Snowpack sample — Loveland Pass, Silver Plume, Colorado, USA (2/11/26, 12:00 PM MST)
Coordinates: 39.663, -105.886
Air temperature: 35 °F
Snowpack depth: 82 cm
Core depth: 40 cm
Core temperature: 23 °F
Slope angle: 13°, slope face: 12°
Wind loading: high
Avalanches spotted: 1
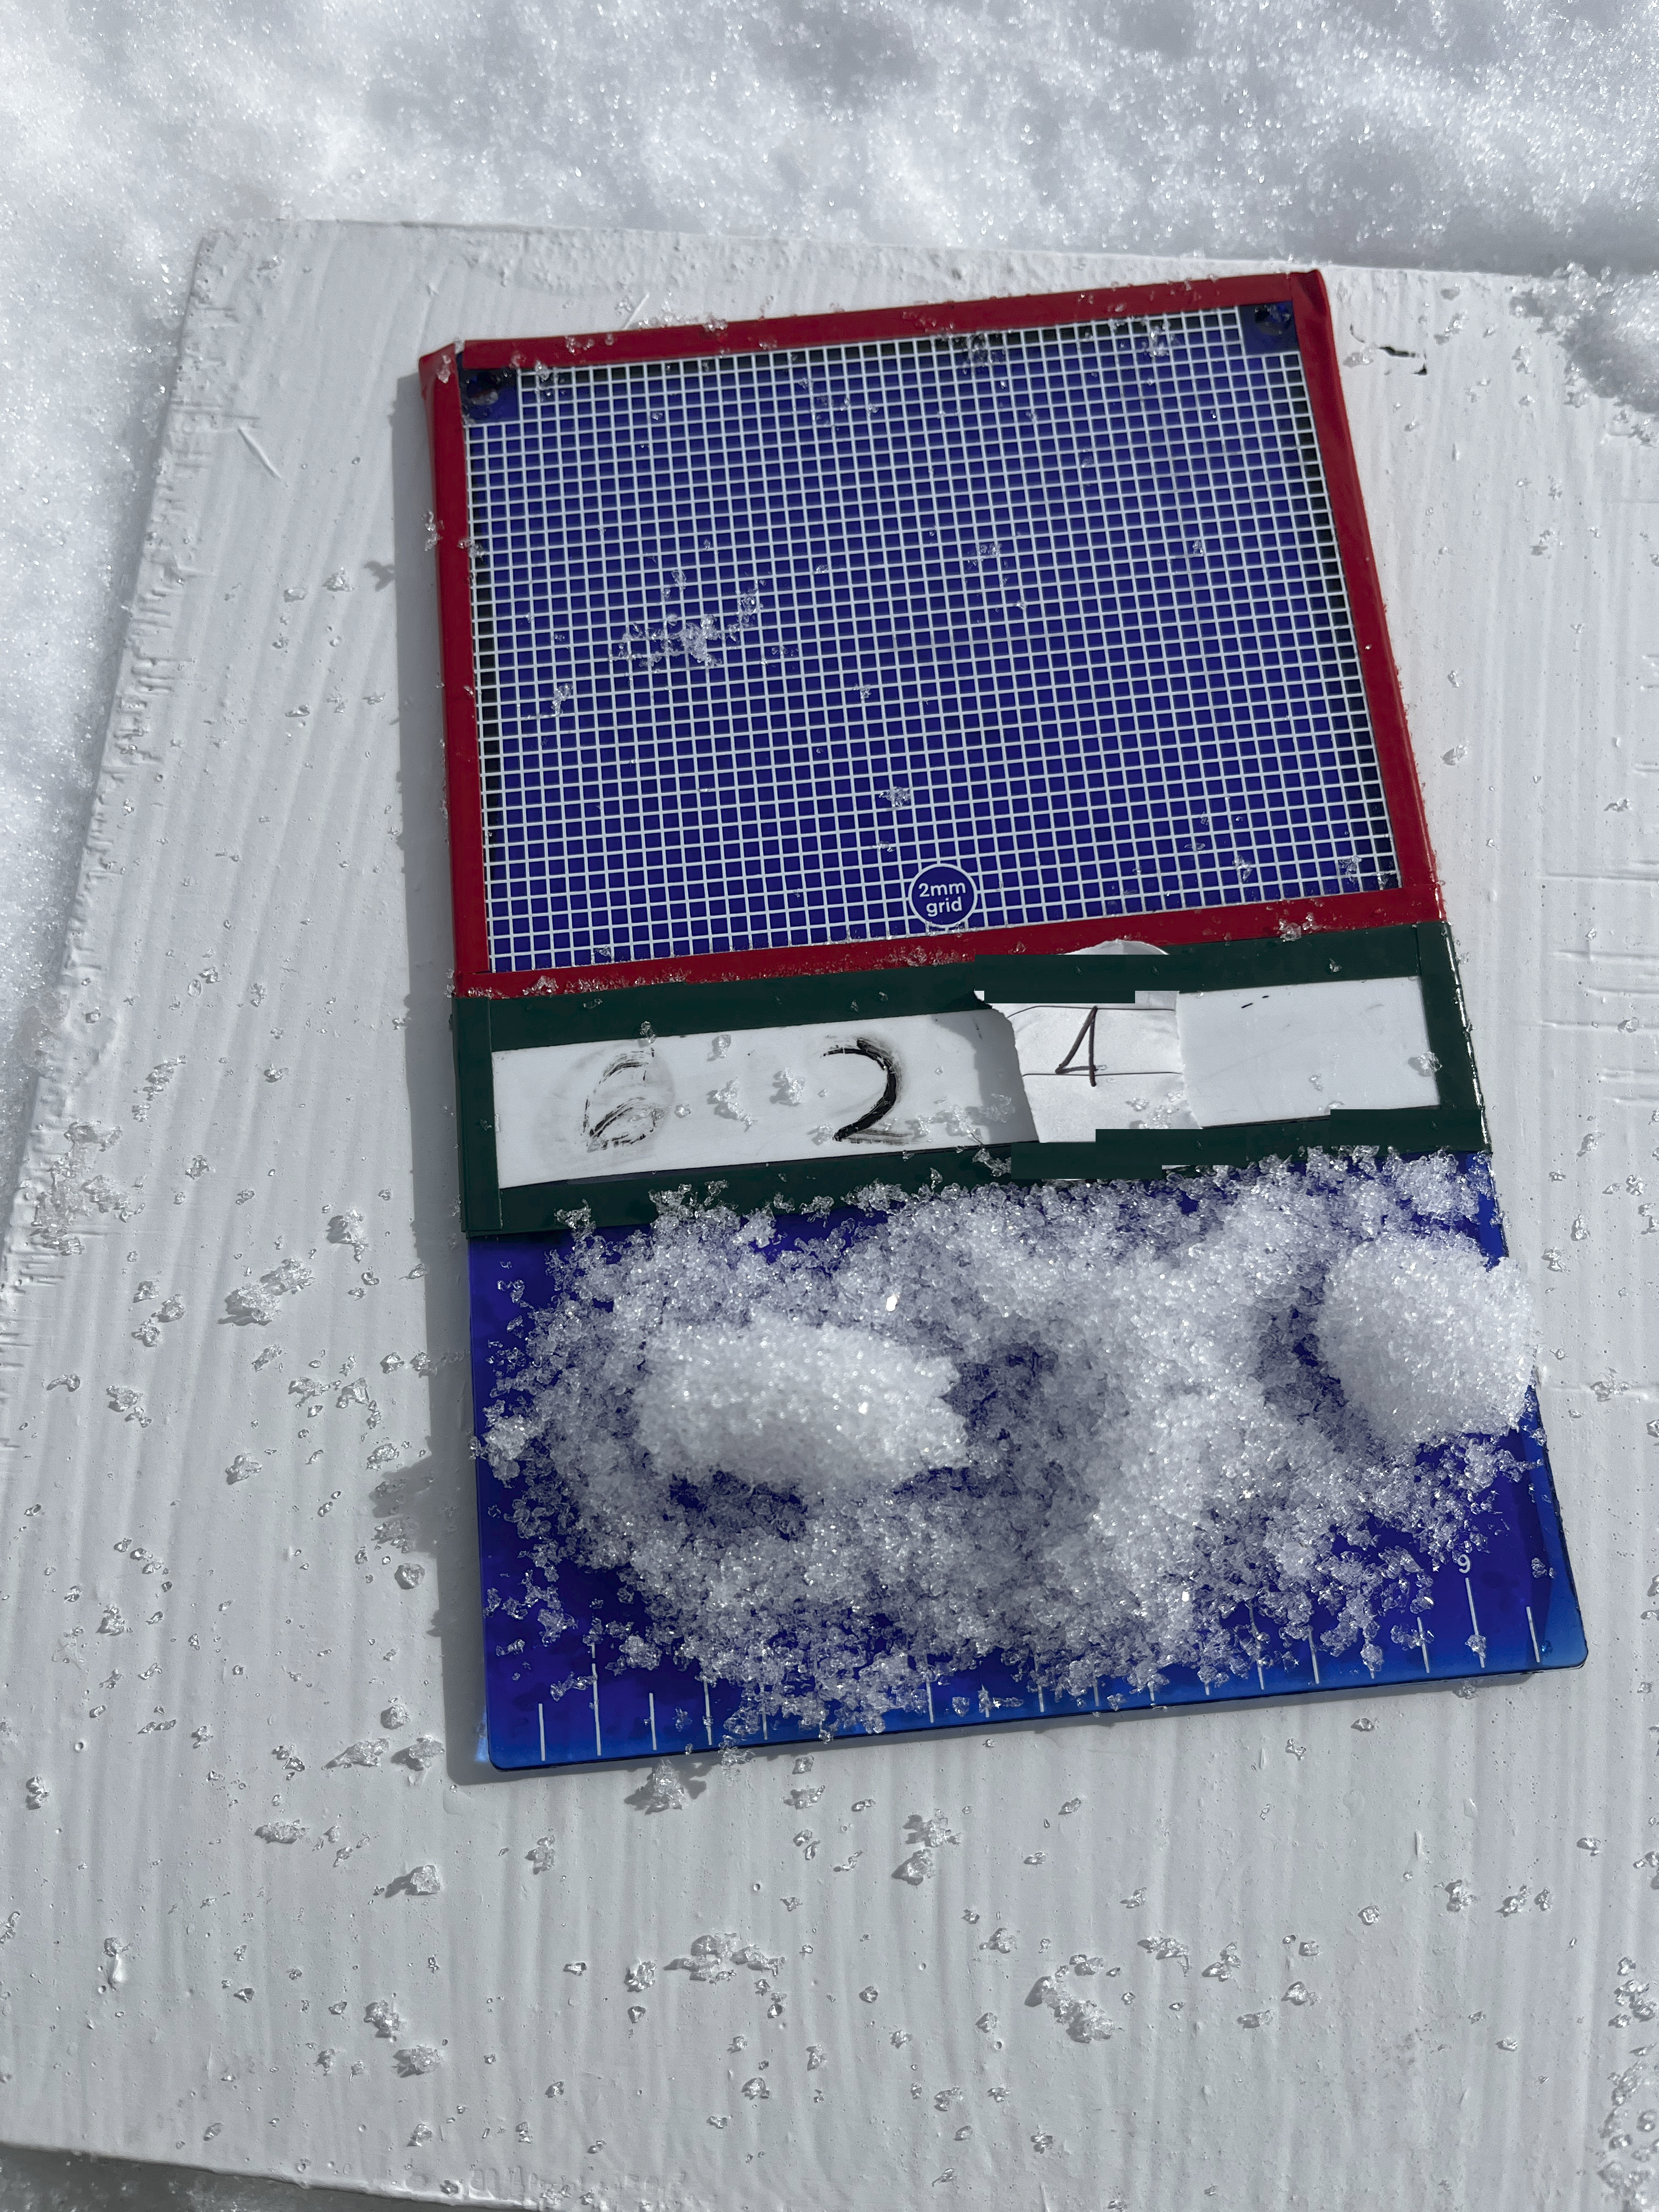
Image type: crystal_card
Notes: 1 small avalanche spotted on the north side of the bowl, lots of wind loading